Question: Just moved my project from my machine to our DEV server and I cannot get the background image to load. I've navigated to the url of the image (<URL> and there the image loads fine. I've also checked the security on the folder and can see both the IIS user group and the service account we're using for the site. Since I'm a complete n00b when it comes to CSS, I'm pretty sure the error is somewhere in there but I haven't been able to find a configuration that works. At this point would appreciate any leads/directions/hints/tips for figuring this out.
'''
*{
margin:0px;
padding:0px;
}
html {
margin: 0;
padding: 0;
}
body{
background-image: url('Images/Swiftnet-Background.jpg');
color:#444444;
font-size:13px;
font-family:"Century Gothic", Helvetica, sans-serif;
}
'''
Here's a screen shot of our folder structure

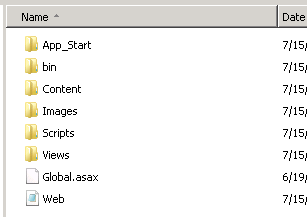
Answer: Any url you reference, unless it is a full http url, will be relative to where the css file resides. If your css is in root/Content, then your image folder must be in root/Content/Images. If Images is actually back one folder, then you need to change your css url's to be url("../Images/imagename.jpg") instead.
Notice the two dots before "/Images" in the url, two dots means go back one folder. If you need to go back two folders, then use "../../Images" etc.